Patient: sex M, age 71
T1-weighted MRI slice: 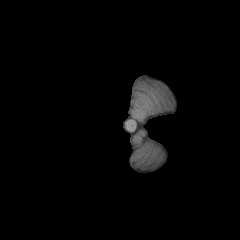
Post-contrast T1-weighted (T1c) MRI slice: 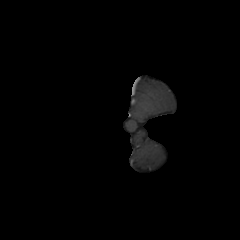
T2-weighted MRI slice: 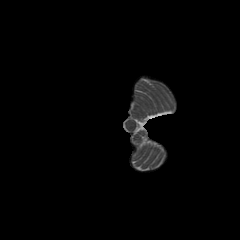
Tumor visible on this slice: no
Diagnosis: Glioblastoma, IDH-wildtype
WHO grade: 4